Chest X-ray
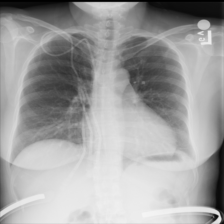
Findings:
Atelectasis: negative
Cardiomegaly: negative
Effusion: negative
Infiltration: negative
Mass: negative
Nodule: negative
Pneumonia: negative
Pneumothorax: negative
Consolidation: negative
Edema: negative
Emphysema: negative
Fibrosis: negative
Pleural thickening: negative
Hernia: negative